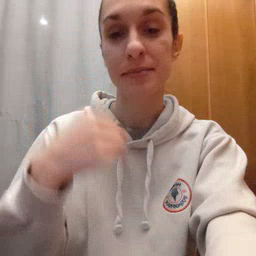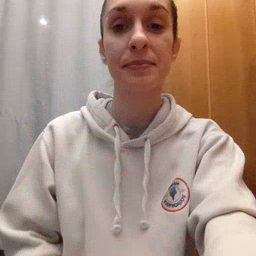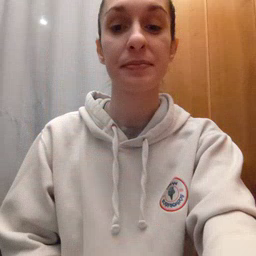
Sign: sleepy